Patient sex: M
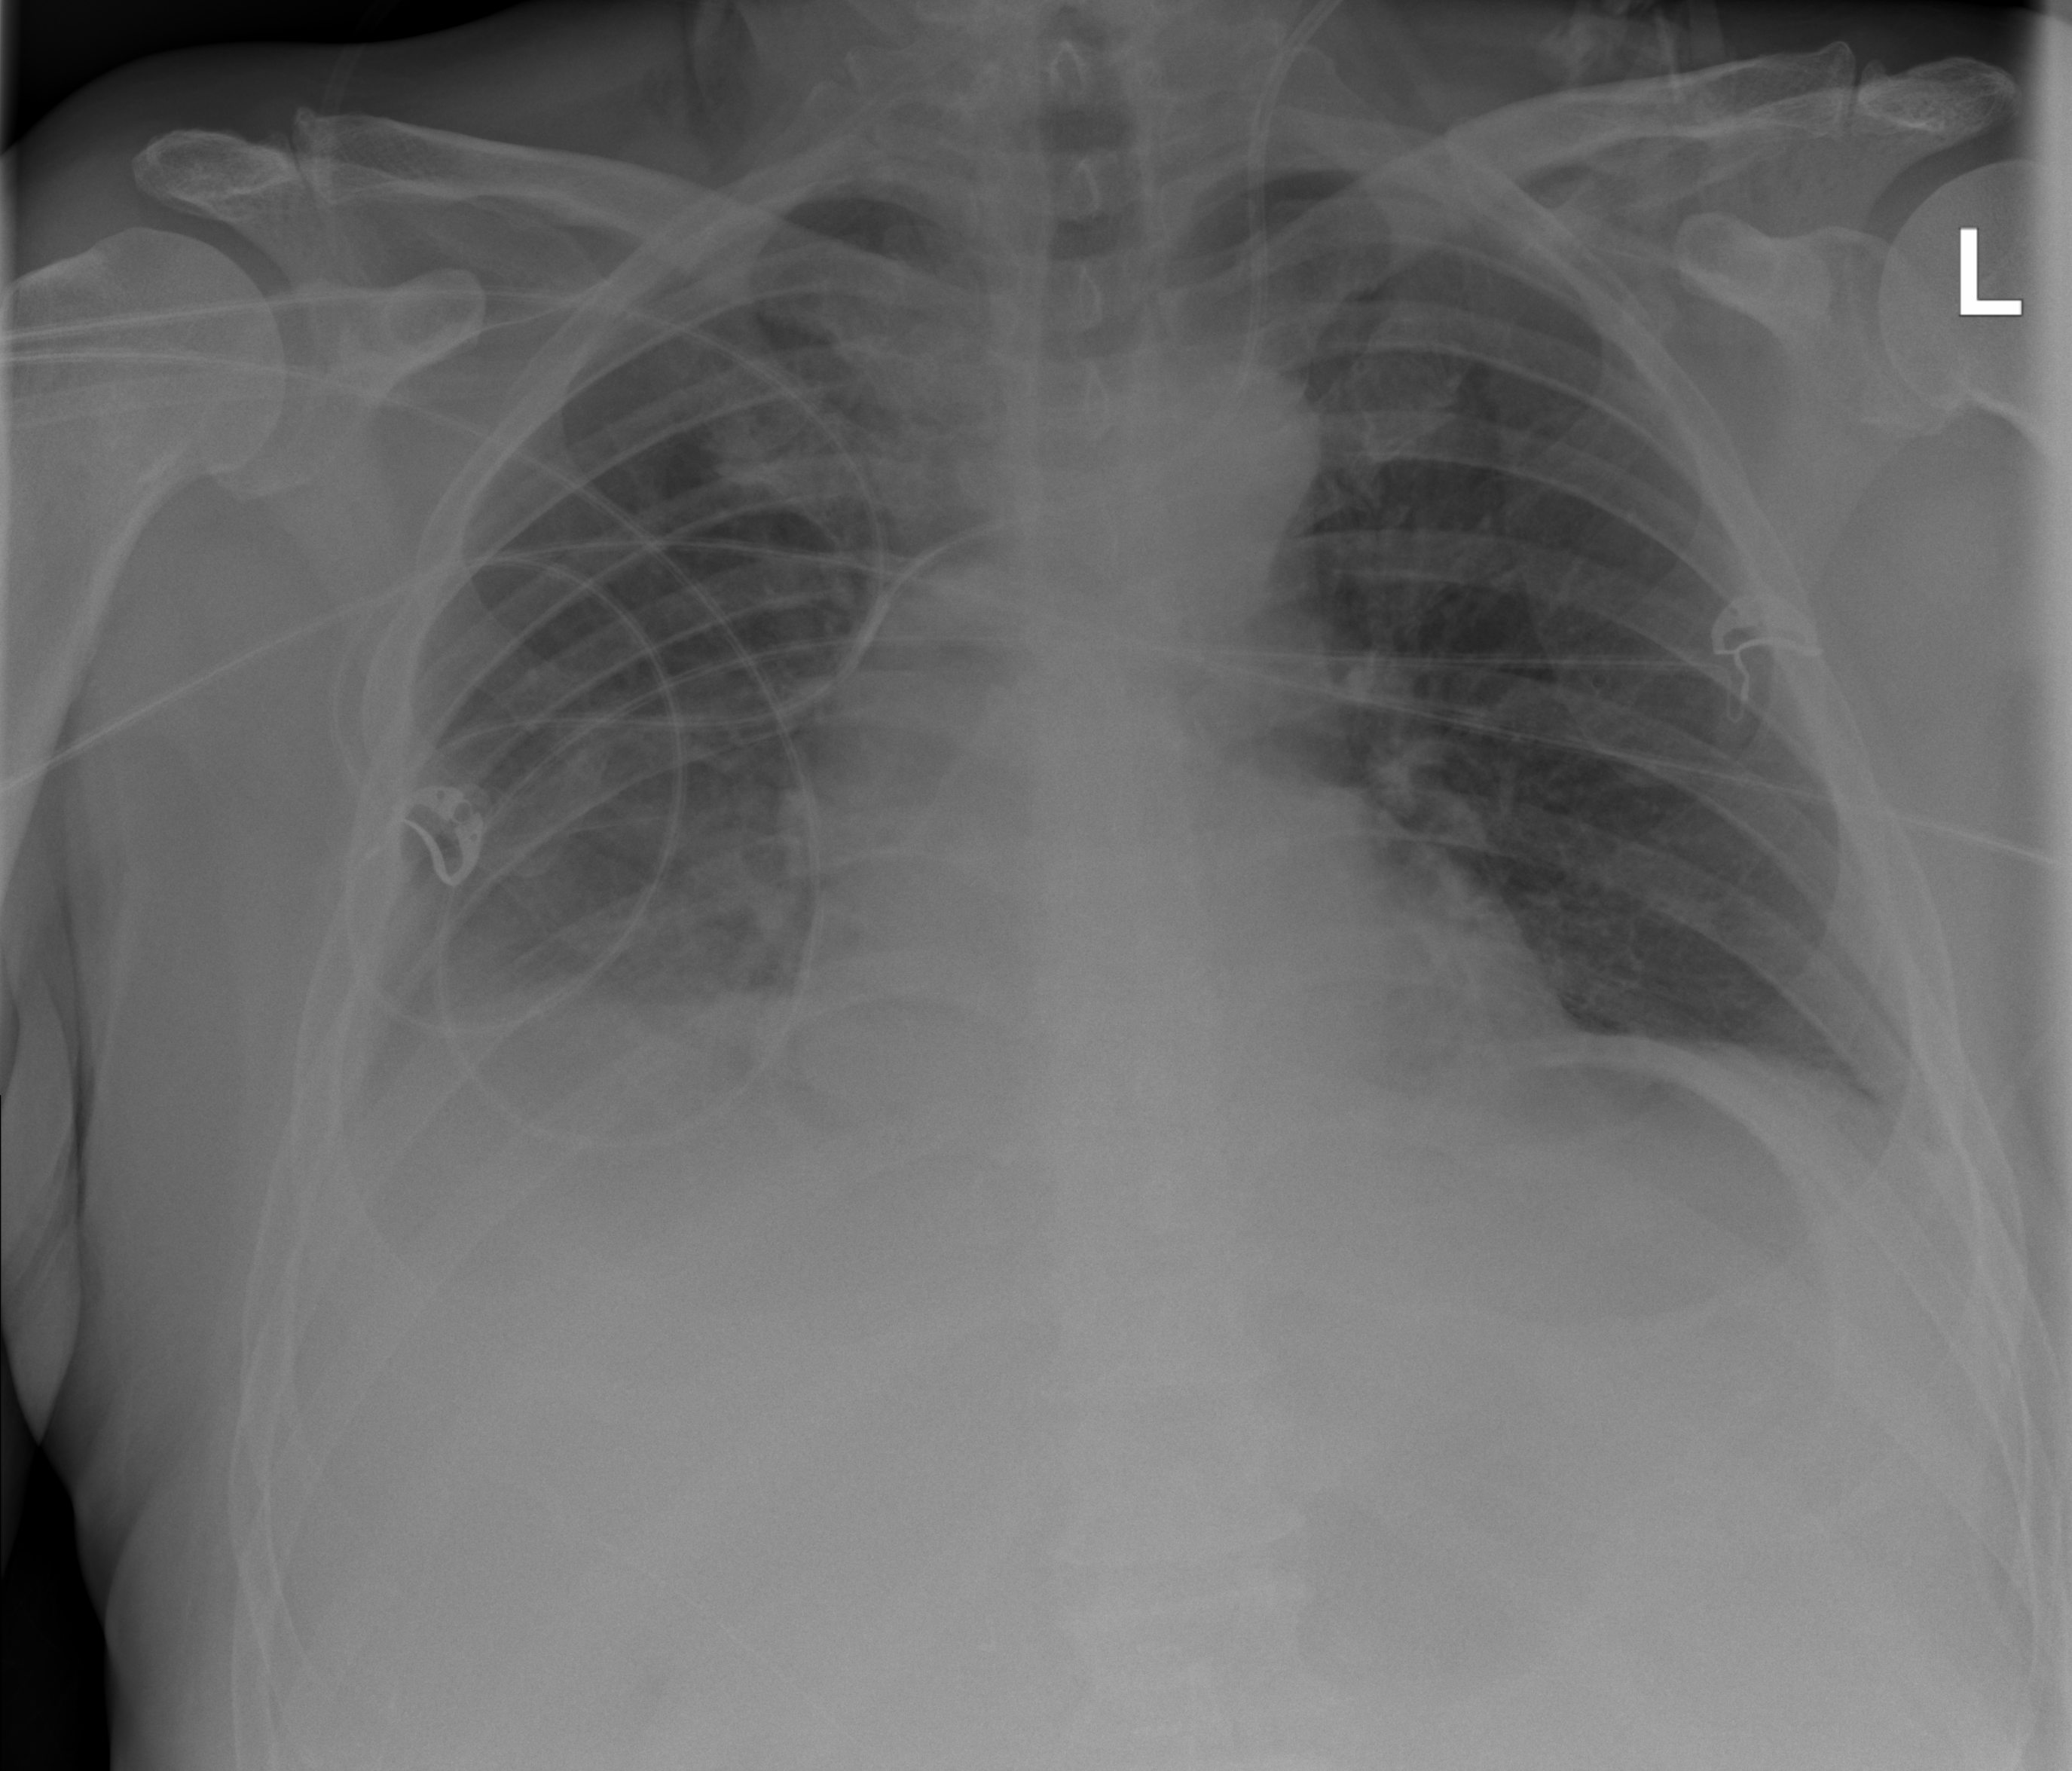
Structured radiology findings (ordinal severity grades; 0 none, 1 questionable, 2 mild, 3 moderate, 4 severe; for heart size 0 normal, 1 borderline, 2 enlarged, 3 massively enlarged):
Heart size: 0
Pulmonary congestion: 2
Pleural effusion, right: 2
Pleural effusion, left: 2
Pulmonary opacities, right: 2
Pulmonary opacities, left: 0
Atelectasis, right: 2
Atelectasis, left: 2